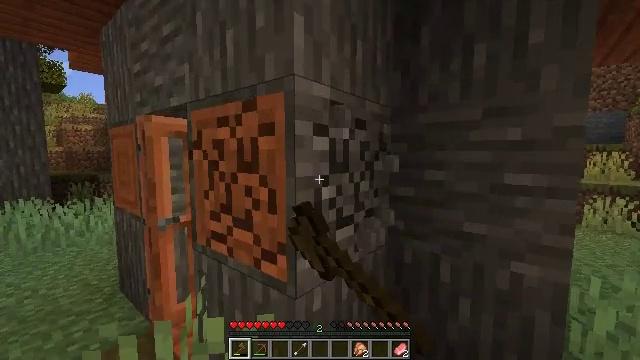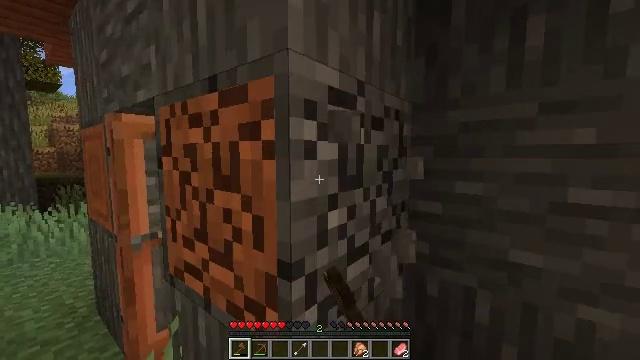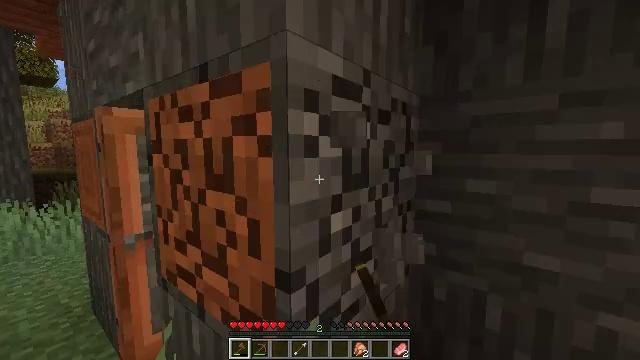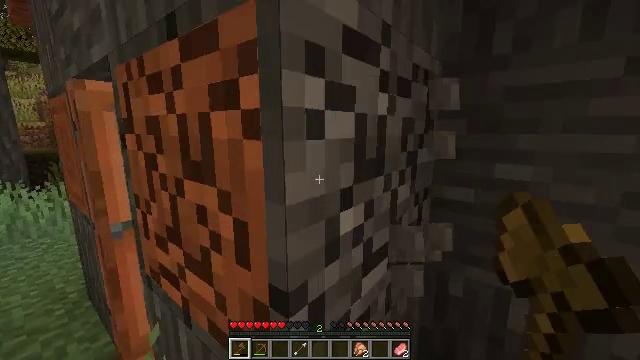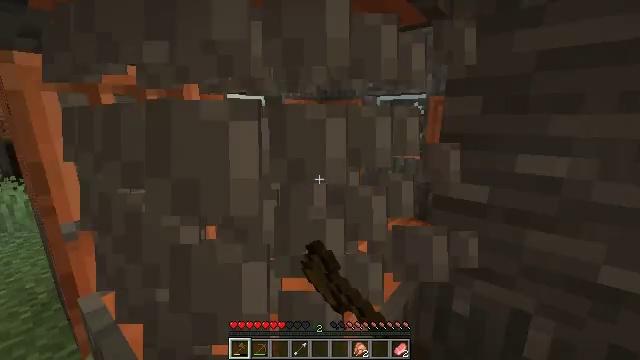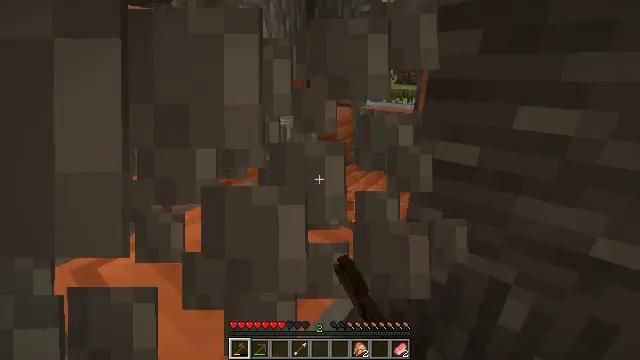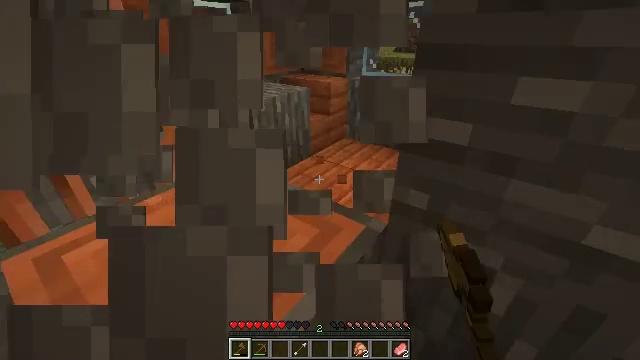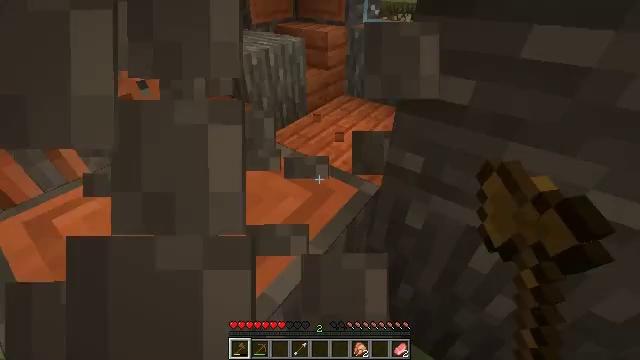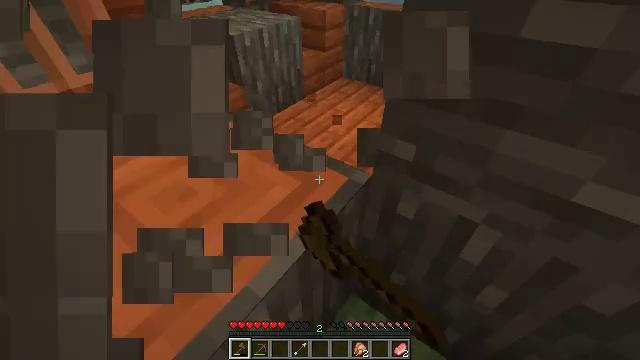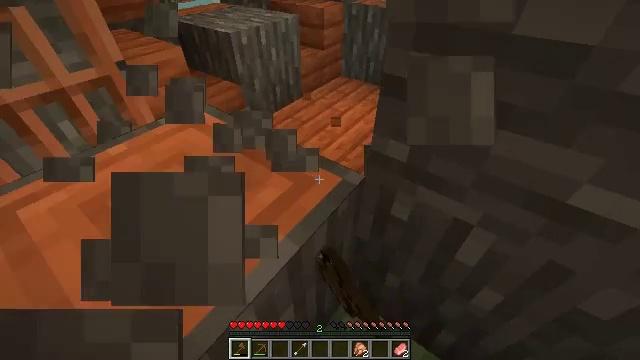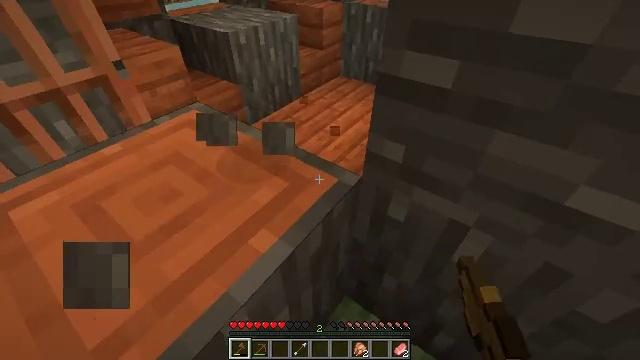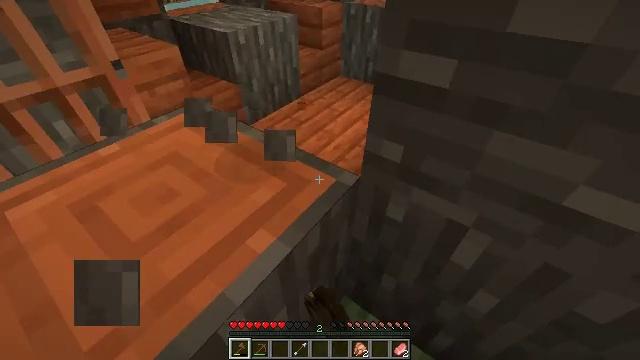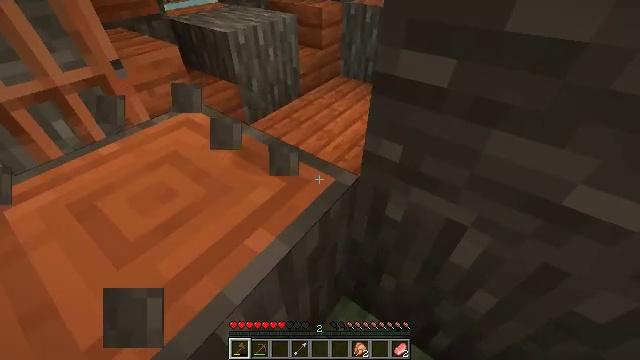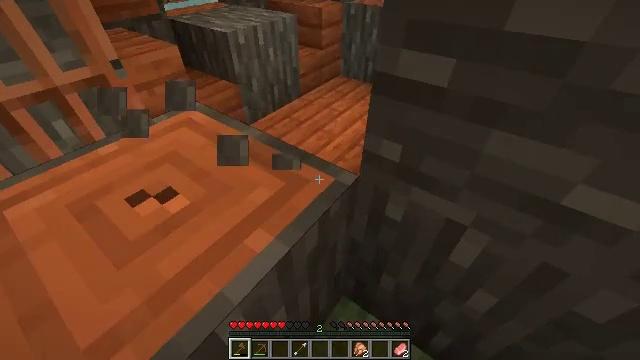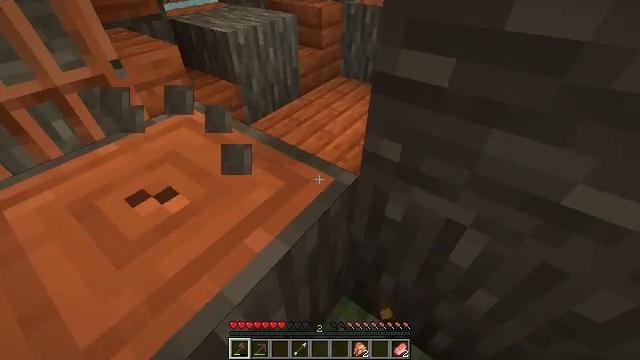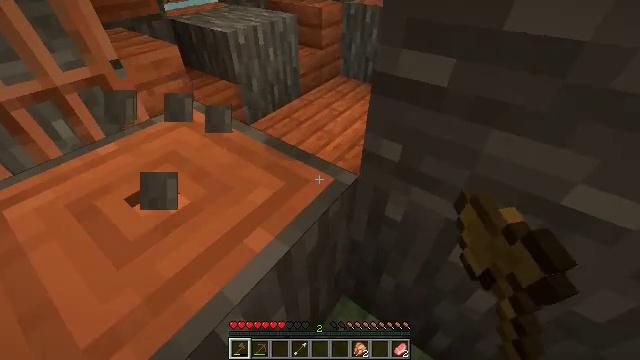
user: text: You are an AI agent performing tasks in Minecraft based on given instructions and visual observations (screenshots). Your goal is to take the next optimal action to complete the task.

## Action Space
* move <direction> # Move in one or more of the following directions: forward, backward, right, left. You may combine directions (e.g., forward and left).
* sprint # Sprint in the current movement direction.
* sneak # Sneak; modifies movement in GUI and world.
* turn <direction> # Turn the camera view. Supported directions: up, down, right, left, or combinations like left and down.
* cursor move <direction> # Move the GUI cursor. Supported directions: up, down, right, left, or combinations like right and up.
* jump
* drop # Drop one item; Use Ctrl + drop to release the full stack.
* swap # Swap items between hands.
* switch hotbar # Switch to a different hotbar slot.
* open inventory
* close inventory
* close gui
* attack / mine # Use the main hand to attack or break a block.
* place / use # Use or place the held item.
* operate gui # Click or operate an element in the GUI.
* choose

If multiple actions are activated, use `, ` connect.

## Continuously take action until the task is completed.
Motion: motion action
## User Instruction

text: Break the acacia log from the tree.
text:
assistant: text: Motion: move forward, attack / mine
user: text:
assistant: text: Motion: move forward, turn down, attack / mine
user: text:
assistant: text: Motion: move forward, turn down, attack / mine
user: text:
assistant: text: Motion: move forward, turn down, attack / mine
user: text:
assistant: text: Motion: move forward, turn right and down, attack / mine
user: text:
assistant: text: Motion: turn down, attack / mine
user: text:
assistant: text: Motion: turn down, attack / mine
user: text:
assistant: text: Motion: turn down, attack / mine
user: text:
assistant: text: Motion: attack / mine
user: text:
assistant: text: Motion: attack / mine
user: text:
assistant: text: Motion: attack / mine
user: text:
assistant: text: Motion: attack / mine
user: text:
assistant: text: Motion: attack / mine
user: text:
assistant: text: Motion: attack / mine
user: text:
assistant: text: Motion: attack / mine
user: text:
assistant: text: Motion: turn left, attack / mine
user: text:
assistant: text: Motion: turn left, attack / mine
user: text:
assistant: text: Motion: turn left, attack / mine
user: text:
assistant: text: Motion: attack / mine
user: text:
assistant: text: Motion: attack / mine
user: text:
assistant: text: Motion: attack / mine
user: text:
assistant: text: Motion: attack / mine
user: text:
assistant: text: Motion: attack / mine
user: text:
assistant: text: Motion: attack / mine
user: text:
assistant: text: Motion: attack / mine
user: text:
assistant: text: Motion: attack / mine
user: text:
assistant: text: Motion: attack / mine
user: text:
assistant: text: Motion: attack / mine
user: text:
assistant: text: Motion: attack / mine
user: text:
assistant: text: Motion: attack / mine